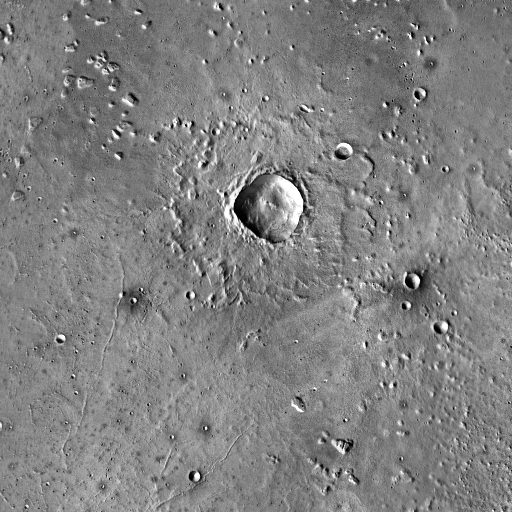
Crater classes present: Background, Other, Layered, Secondary